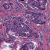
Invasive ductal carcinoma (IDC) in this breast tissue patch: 0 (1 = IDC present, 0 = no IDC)